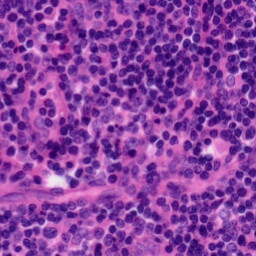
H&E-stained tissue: Tonsil